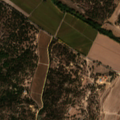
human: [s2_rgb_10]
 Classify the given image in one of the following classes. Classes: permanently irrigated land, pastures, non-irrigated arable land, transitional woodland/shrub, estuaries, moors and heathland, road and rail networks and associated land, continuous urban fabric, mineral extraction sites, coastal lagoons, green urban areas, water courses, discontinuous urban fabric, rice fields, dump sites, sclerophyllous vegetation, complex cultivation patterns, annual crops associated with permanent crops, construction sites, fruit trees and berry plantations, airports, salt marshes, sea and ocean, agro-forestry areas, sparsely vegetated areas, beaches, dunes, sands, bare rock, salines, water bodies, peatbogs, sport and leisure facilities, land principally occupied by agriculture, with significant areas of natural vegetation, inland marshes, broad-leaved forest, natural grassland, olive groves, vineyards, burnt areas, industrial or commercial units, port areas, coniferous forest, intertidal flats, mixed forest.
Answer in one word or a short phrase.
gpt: permanently irrigated land, rice fields, agro-forestry areas, broad-leaved forest